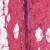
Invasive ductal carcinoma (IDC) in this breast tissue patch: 0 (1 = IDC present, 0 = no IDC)